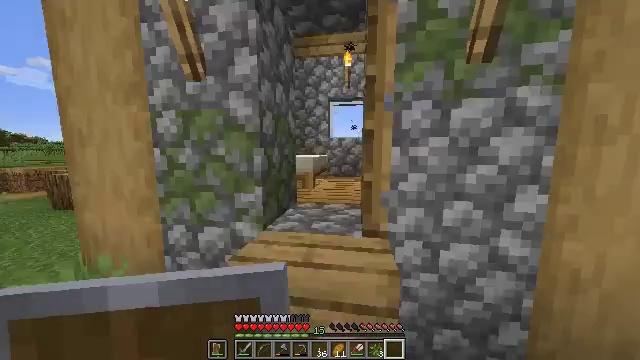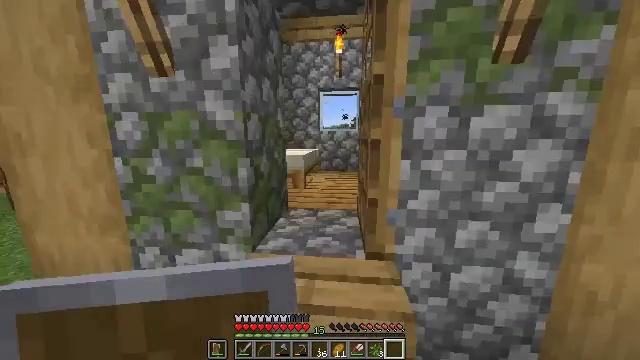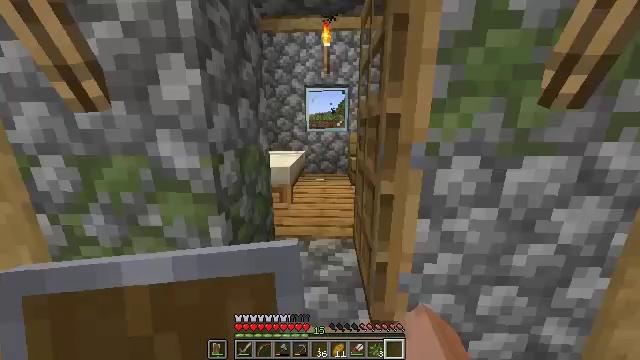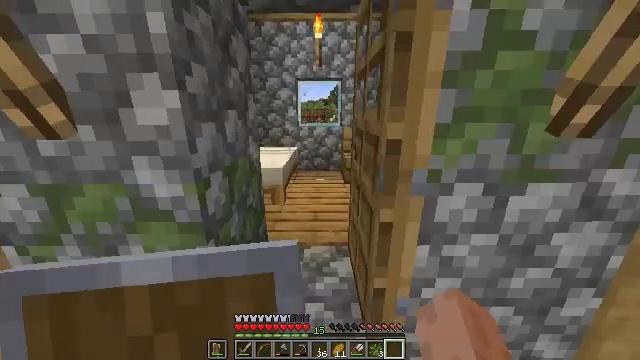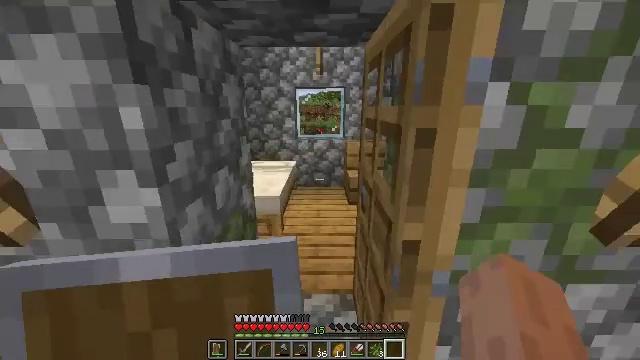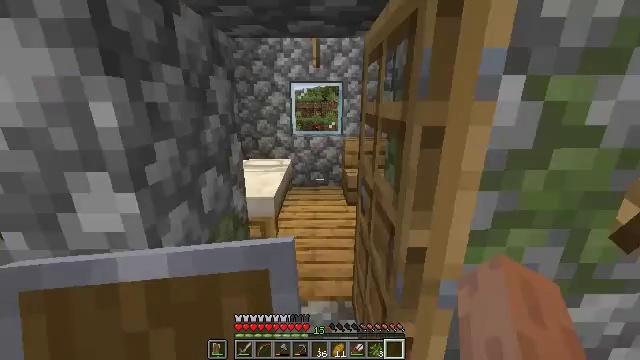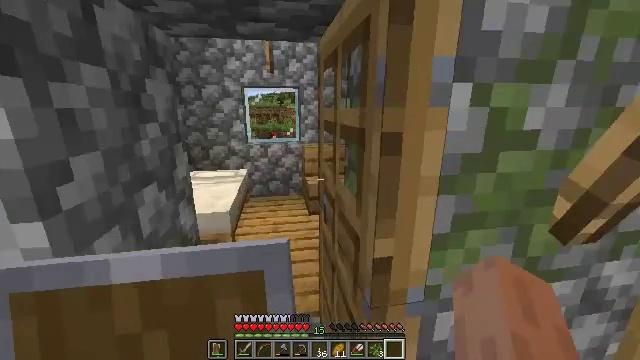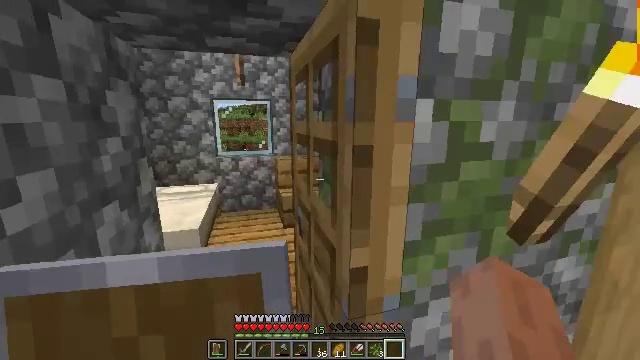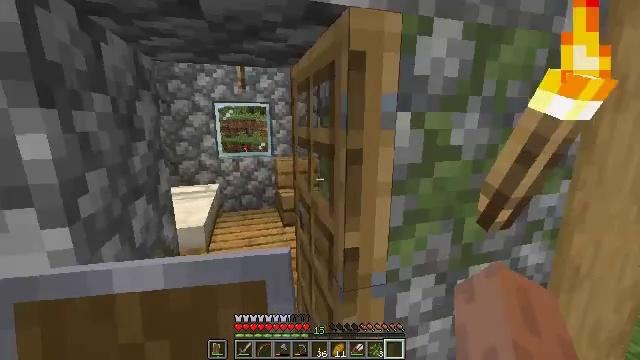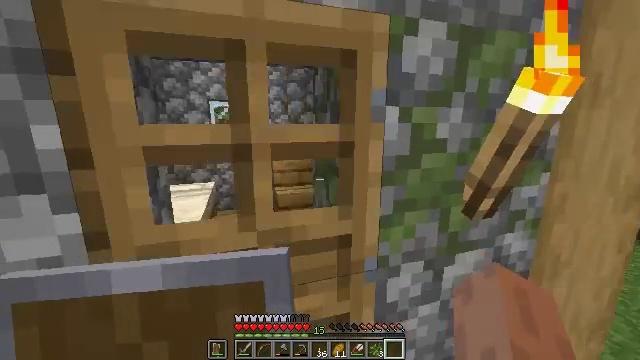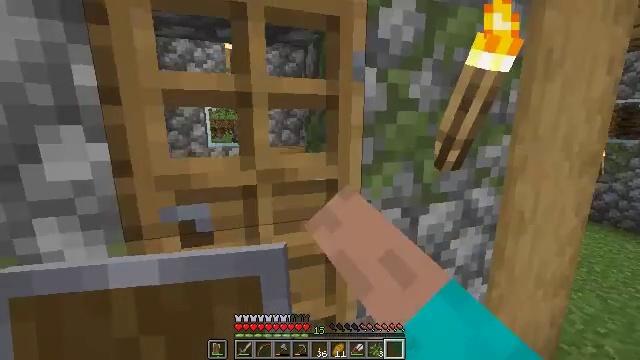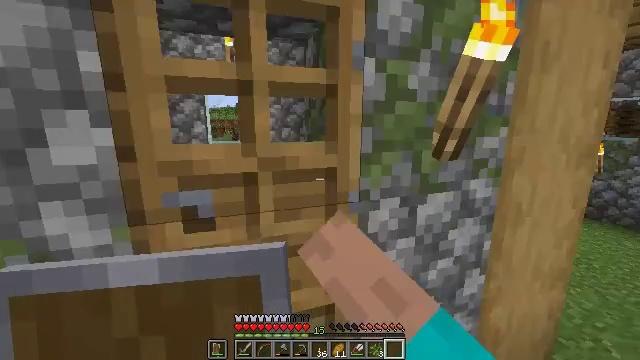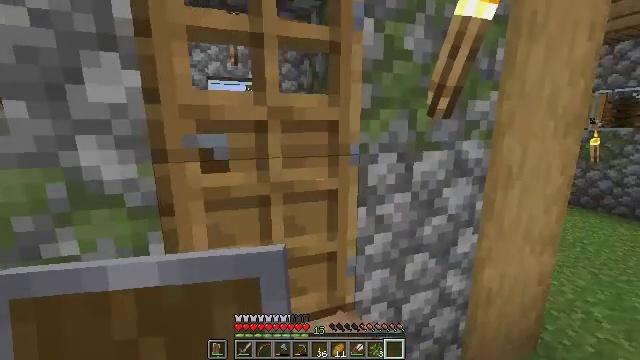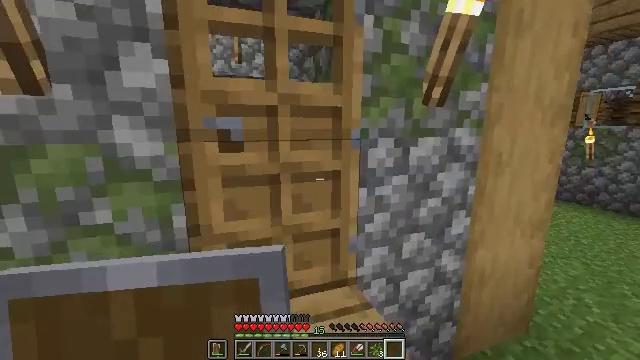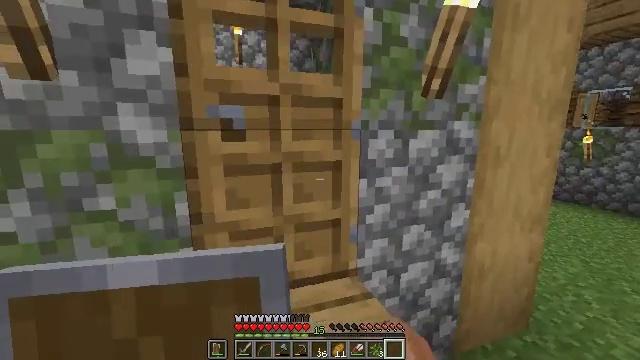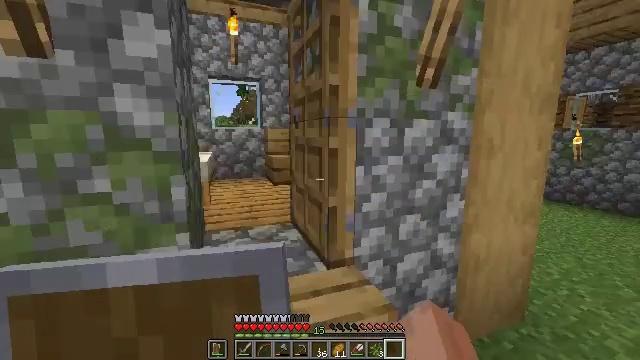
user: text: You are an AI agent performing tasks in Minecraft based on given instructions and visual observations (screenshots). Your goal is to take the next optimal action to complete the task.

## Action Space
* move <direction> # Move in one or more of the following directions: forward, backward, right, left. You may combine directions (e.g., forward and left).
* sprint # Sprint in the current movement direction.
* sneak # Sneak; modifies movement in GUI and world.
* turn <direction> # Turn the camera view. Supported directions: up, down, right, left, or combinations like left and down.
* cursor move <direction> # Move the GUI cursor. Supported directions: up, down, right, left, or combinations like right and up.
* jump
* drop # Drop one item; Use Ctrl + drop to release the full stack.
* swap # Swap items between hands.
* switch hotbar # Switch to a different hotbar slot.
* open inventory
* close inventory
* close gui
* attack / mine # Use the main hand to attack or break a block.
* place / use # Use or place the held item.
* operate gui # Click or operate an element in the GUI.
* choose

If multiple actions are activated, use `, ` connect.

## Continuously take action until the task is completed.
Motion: motion action
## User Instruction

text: Gather some oak stairs for reuse.
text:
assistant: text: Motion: move forward, turn right and down
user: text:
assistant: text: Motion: move forward, turn right and down
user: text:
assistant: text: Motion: turn right and down
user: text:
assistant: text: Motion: no_op
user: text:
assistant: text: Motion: no_op
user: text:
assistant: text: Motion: turn right and up
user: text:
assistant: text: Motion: move back, turn right and up
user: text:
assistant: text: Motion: move back
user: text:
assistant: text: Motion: move back, turn right, use / place
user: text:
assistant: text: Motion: move back, turn right
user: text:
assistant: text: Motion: move back and move left
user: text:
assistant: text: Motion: move back and move left
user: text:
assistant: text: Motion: no_op
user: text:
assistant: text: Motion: move forward
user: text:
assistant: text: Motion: move forward, turn right and up, use / place
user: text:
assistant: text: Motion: move forward, use / place
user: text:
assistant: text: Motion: move forward
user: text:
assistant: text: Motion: move forward
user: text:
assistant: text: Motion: move forward, turn left and down
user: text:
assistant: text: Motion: move forward, turn left and down
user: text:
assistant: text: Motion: move forward
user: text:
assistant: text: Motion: move forward
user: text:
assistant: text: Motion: move forward and move left, turn left and down
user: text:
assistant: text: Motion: move forward and move left
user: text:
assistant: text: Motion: move forward and move left
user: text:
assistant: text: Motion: move forward, turn right and down
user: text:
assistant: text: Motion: move forward, turn right
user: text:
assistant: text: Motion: move forward, turn right, switch to hotbar 3
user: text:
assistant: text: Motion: move forward, turn right and down, switch to hotbar 3
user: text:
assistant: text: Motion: move forward, turn right